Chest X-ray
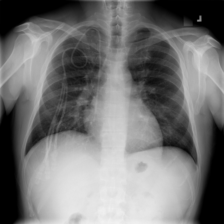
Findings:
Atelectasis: negative
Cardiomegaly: negative
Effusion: negative
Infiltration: positive
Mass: negative
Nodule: negative
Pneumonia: negative
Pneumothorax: negative
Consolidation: negative
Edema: positive
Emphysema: negative
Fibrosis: negative
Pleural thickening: negative
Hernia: negative